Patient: sex M, age 57
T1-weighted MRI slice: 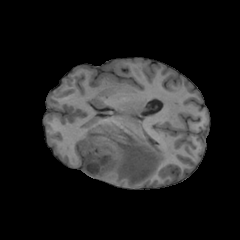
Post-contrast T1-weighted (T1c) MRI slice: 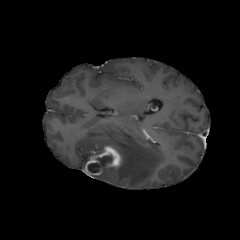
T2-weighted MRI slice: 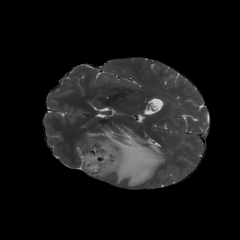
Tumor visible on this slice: yes
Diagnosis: Glioblastoma, IDH-wildtype
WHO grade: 4